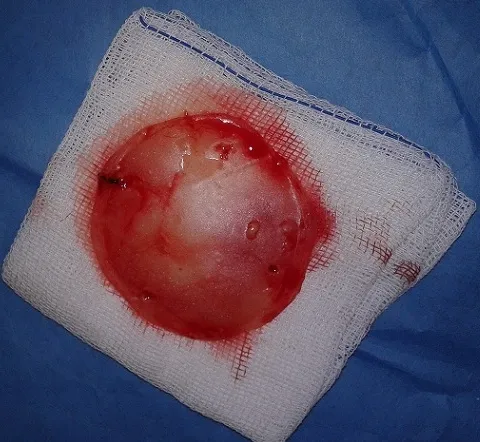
The cranioplasty.
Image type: medical_photograph (other_medical_photograph)